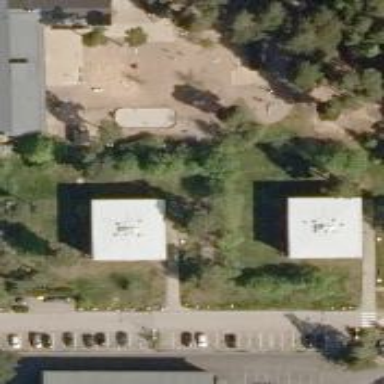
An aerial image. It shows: Playground area for leisure activities on the land.